Question: I used the following line of code to change a 'JFrame' icon in IntelliJ on a Linux platform:
'''
myFrame.setIconImage(IMAGE_CIRCLE_ICON_RED.getImage());
'''
The icon is displayed however it is a transparent icon and it doesn't display as transparent. How can I make my frame icon render as a transparent icon?
Here is a link to the icon.
<URL>

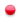
Answer: > It looks like a red circle surrounded by a grey square. My frame is ocean blue.
It looks very much like this bug: <URL>

'''
import java.net.*;
import javax.swing.*;
public class TransparentIconTest {
public static void main(String[] args) {
EventQueue.invokeLater(new Runnable() {
@Override public void run() {
createAndShowGUI();
}
});
}
public static void createAndShowGUI() {
try {
JFrame.setDefaultLookAndFeelDecorated(true);
JFrame f = new JFrame();
f.setDefaultCloseOperation(WindowConstants.EXIT_ON_CLOSE);
ImageIcon icon = new ImageIcon(
new URL("http://i.stack.imgur.com/AnvwU.png"));
f.setIconImage(icon.getImage());
f.setSize(320, 240);
f.setLocationRelativeTo(null);
f.setVisible(true);
} catch (Exception ex) {
ex.printStackTrace();
}
}
}
'''